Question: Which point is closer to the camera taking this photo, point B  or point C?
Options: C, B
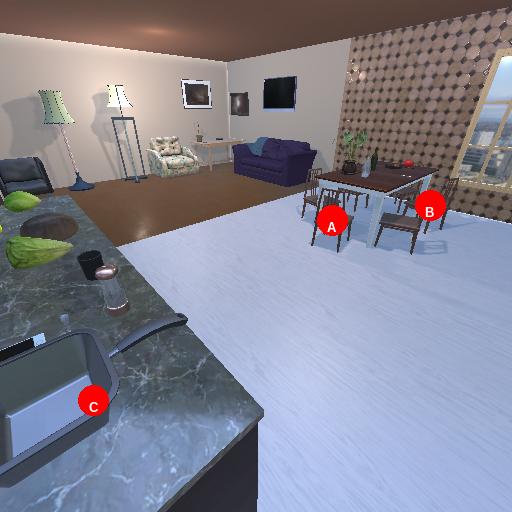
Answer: C